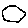
Label: hexagon